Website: walmart
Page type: billing-address
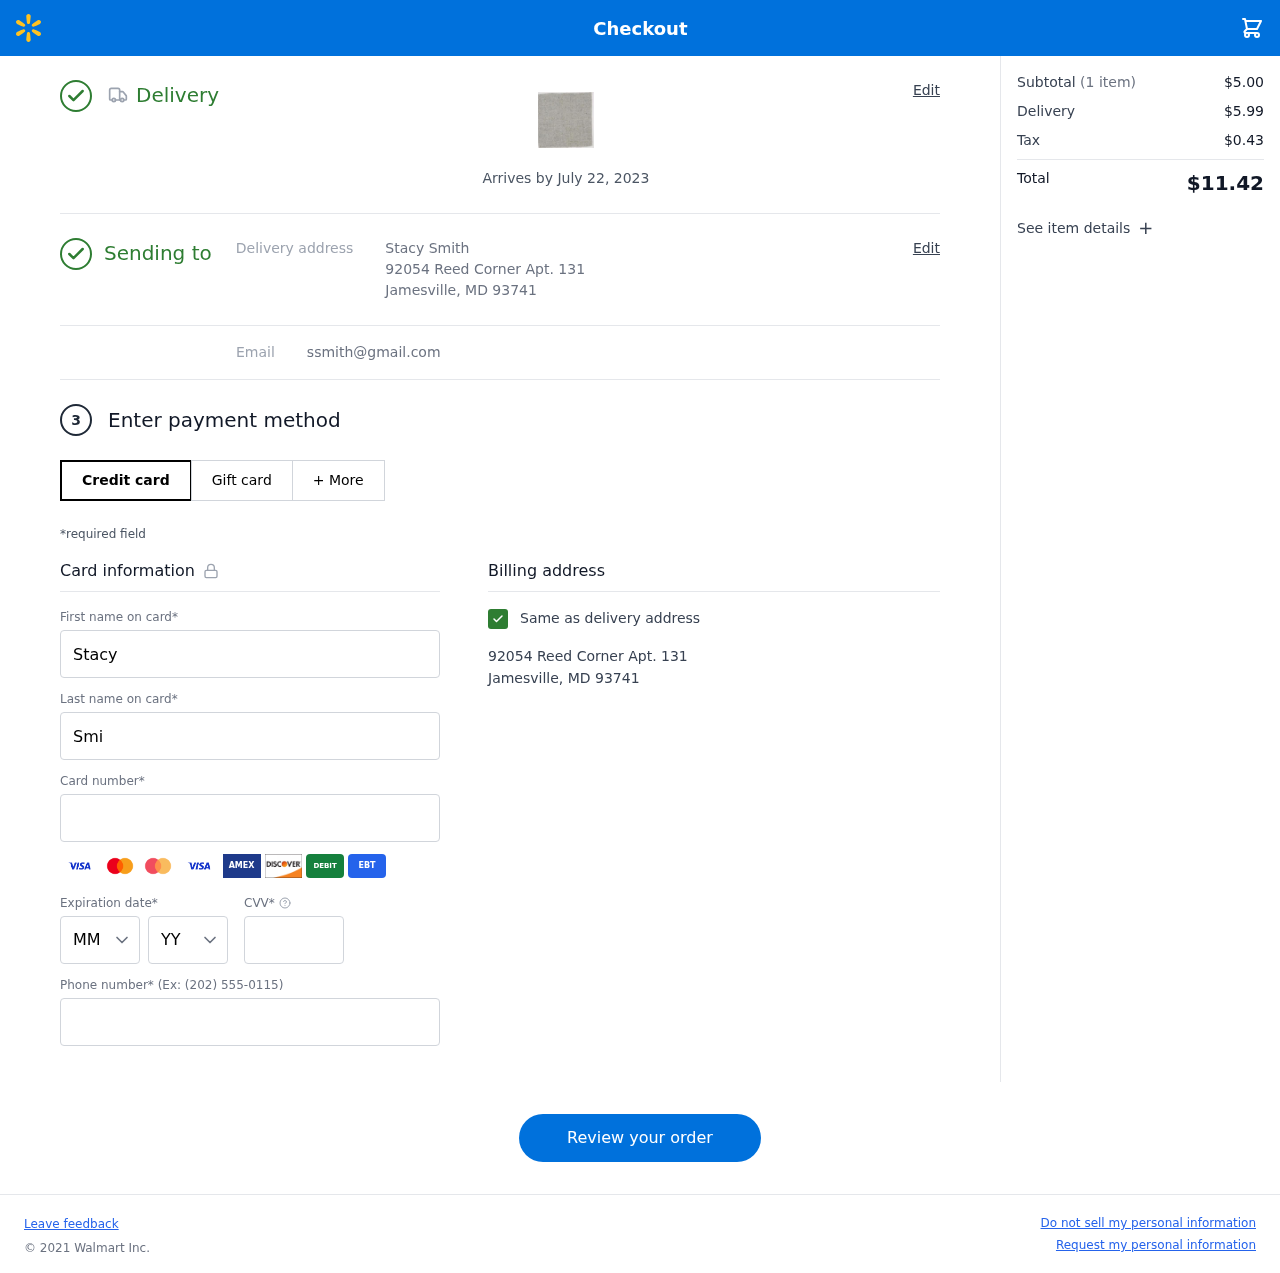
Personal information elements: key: PII_CARD_CVV
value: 965
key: PII_CARD_EXPIRY_MONTH
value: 05
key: PII_CARD_EXPIRY_YEAR
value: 27
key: PII_CARD_NUMBER
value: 6011 5290 5161 0154
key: PII_EMAIL
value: ssmith@gmail.com
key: PII_FIRSTNAME
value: Stacy
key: PII_FULLNAME
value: Stacy Smith
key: PII_LASTNAME
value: Smith
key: PII_PHONE
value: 3229775083
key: PII_STREET
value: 92054 Reed Corner Apt. 131
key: PII_CITY_STATE_ZIP
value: Jamesville, MD 93741
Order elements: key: ORDER_DELIVERY_DATE
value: Arrives by July 22, 2023
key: ORDER_NUM_ITEMS
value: (1 item)
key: ORDER_SUBTOTAL
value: $5.00
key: ORDER_SHIPPING_COST
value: $5.99
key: ORDER_TAX
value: $0.43
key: ORDER_TOTAL
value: $11.42